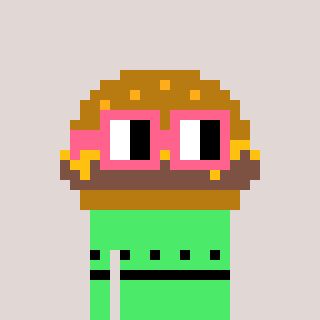
a pixel art character with square pink glasses, a burger-shaped head and a teal-colored body on a warm background